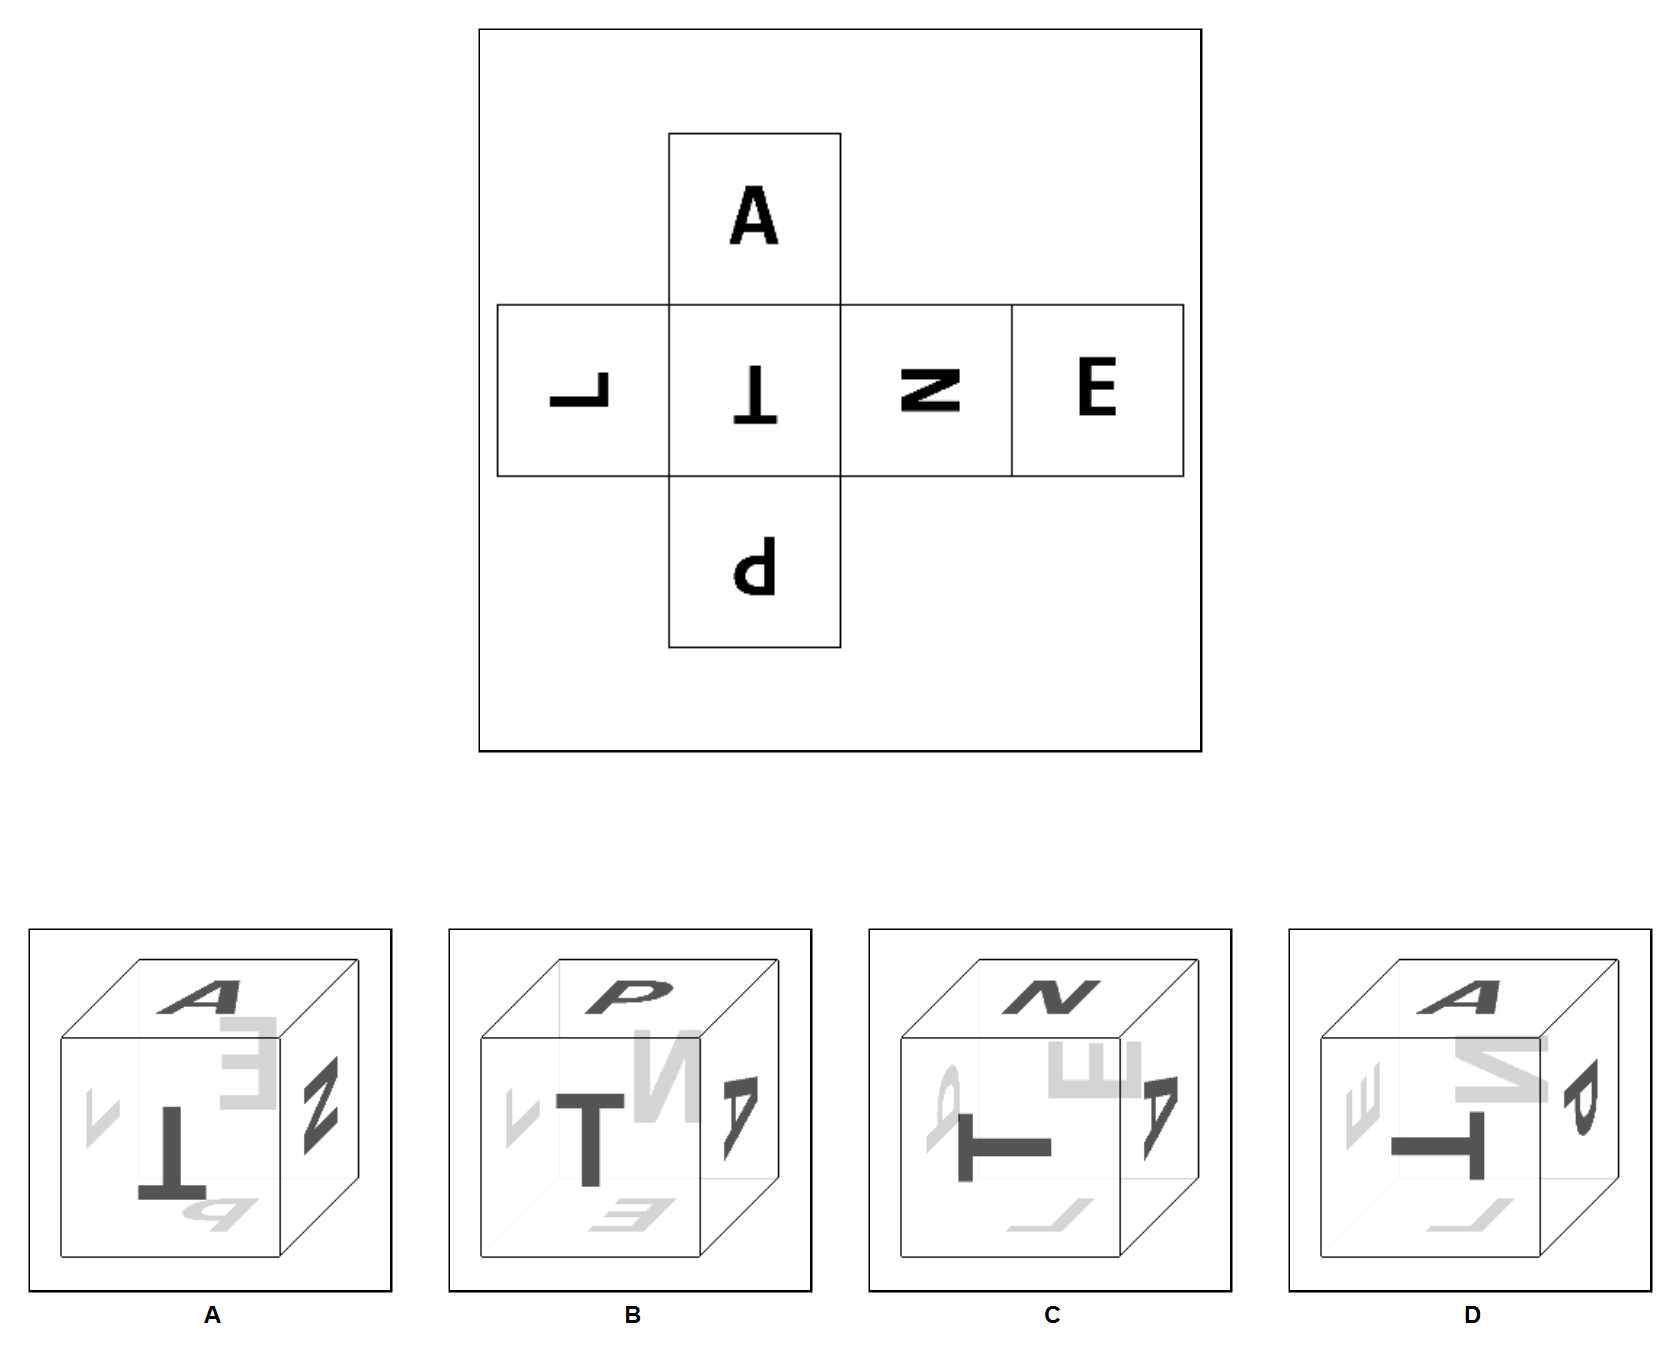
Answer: A